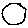
Label: circle